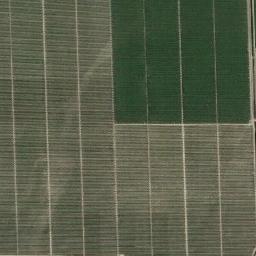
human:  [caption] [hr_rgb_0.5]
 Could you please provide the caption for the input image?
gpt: A green rectangular farmland and a khaki rectangular farmland are arranged in neat rows .

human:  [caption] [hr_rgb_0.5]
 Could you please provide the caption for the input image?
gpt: There are some green and bare rectangular farmland .

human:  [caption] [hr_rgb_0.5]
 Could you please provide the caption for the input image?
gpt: There are many neat rows of rectangular farmlands .

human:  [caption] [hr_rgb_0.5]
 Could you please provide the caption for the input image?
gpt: A dark green small rectangular farmland is divided on a light green large rectangular farmland .

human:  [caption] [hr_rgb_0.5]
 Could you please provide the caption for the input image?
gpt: There are some green rectangular farmlands and yellow ones .